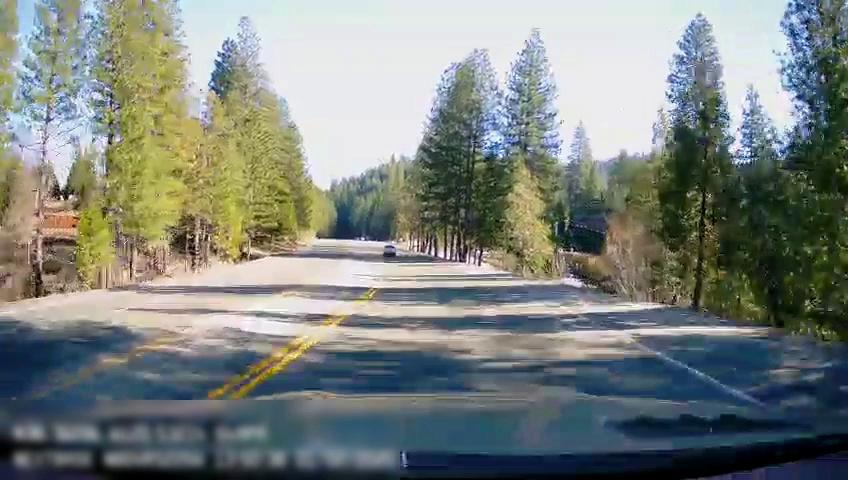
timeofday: Day
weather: Sunny
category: Drivable Space
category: Drivable Space
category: Vehicles | Truck
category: Lanes | Alternate Lane
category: Lanes | Current Lane
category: Lanes | Current Lane
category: Lanes | Opposite Lane